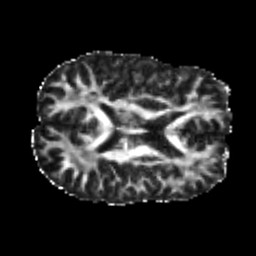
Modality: FA
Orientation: axial
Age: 22
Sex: male
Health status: healthy
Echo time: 0.074 s